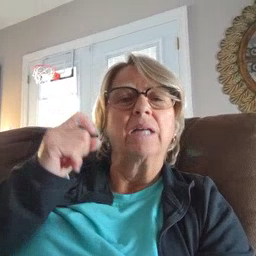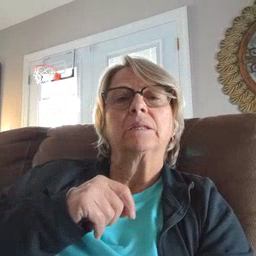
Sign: fast